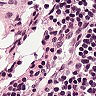
Metastatic tissue present: no